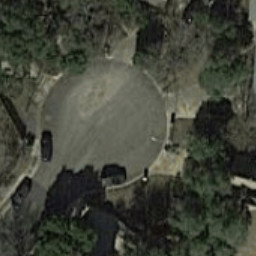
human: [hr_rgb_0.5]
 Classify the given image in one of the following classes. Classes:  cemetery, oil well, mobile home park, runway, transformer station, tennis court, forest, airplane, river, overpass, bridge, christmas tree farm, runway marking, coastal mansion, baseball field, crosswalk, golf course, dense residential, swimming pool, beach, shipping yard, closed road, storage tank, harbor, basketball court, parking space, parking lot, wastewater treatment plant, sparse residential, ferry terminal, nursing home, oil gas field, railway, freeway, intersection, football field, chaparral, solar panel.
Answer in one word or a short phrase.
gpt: closed road